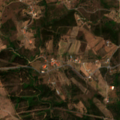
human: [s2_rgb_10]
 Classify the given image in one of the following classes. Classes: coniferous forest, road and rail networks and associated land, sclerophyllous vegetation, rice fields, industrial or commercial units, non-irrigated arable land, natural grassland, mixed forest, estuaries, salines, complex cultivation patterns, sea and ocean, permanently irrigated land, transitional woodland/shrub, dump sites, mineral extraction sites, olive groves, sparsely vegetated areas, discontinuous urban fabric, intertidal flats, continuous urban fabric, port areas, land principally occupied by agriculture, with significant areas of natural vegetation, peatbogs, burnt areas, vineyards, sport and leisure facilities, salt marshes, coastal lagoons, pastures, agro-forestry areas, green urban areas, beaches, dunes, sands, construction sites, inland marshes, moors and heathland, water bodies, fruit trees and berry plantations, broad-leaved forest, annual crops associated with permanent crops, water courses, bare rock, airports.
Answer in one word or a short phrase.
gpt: pastures, complex cultivation patterns, land principally occupied by agriculture, with significant areas of natural vegetation, broad-leaved forest, mixed forest, transitional woodland/shrub